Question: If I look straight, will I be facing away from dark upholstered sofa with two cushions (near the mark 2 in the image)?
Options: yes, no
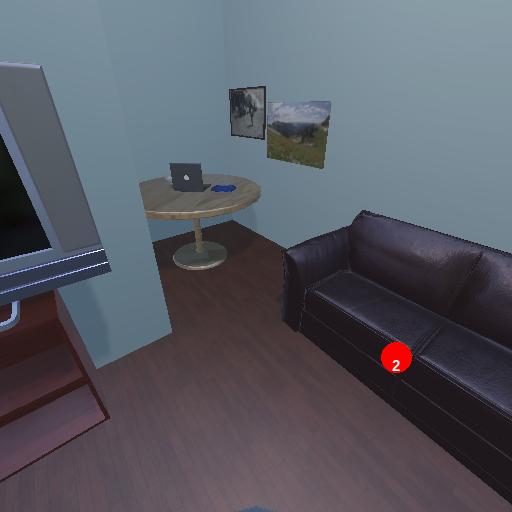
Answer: yes